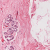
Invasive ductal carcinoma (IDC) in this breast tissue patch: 0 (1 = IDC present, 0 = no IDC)